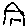
Label: house